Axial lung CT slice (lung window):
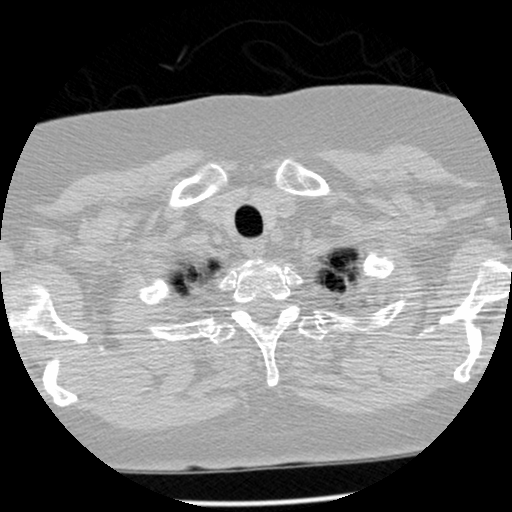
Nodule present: no